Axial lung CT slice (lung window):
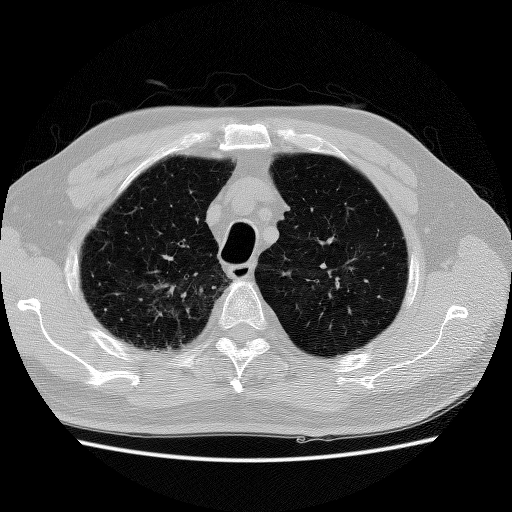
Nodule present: no